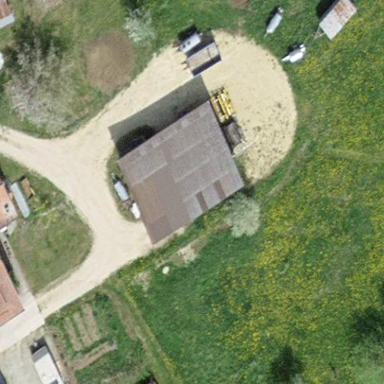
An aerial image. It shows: Farm auxiliary building.